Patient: sex M, age 94
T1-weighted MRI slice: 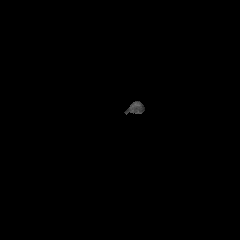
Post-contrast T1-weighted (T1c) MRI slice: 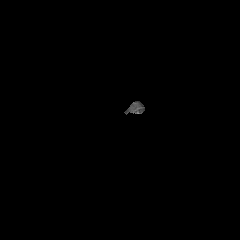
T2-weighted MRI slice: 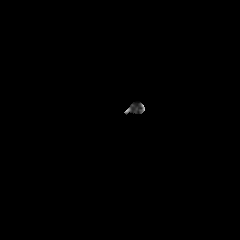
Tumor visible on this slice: no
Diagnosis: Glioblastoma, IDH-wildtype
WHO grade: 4